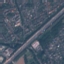
Land use / land cover class: Highway